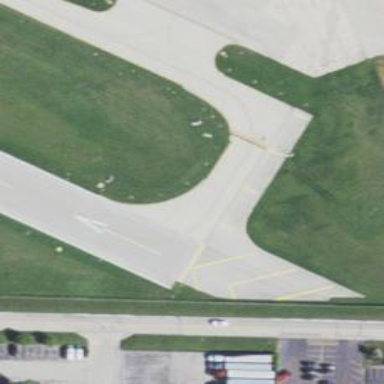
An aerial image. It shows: View of taxiway at the airport.